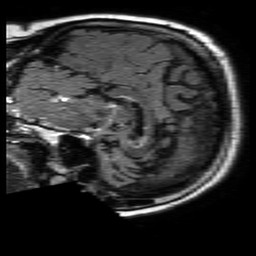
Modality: FLAIR
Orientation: sagittal
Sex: female
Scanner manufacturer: philips
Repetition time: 11 s
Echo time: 0.125 s